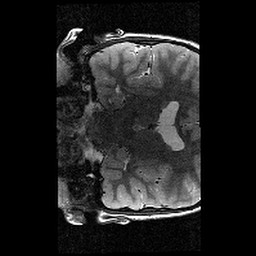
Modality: T2w
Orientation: coronal
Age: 9
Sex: male
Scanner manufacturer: siemens
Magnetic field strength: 3 T
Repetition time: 9.23 s
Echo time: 0.067 s